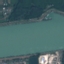
Land use / land cover: River